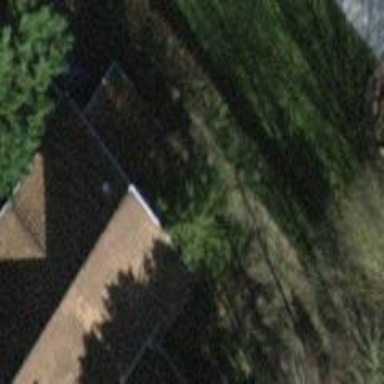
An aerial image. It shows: Garage.